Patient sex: F
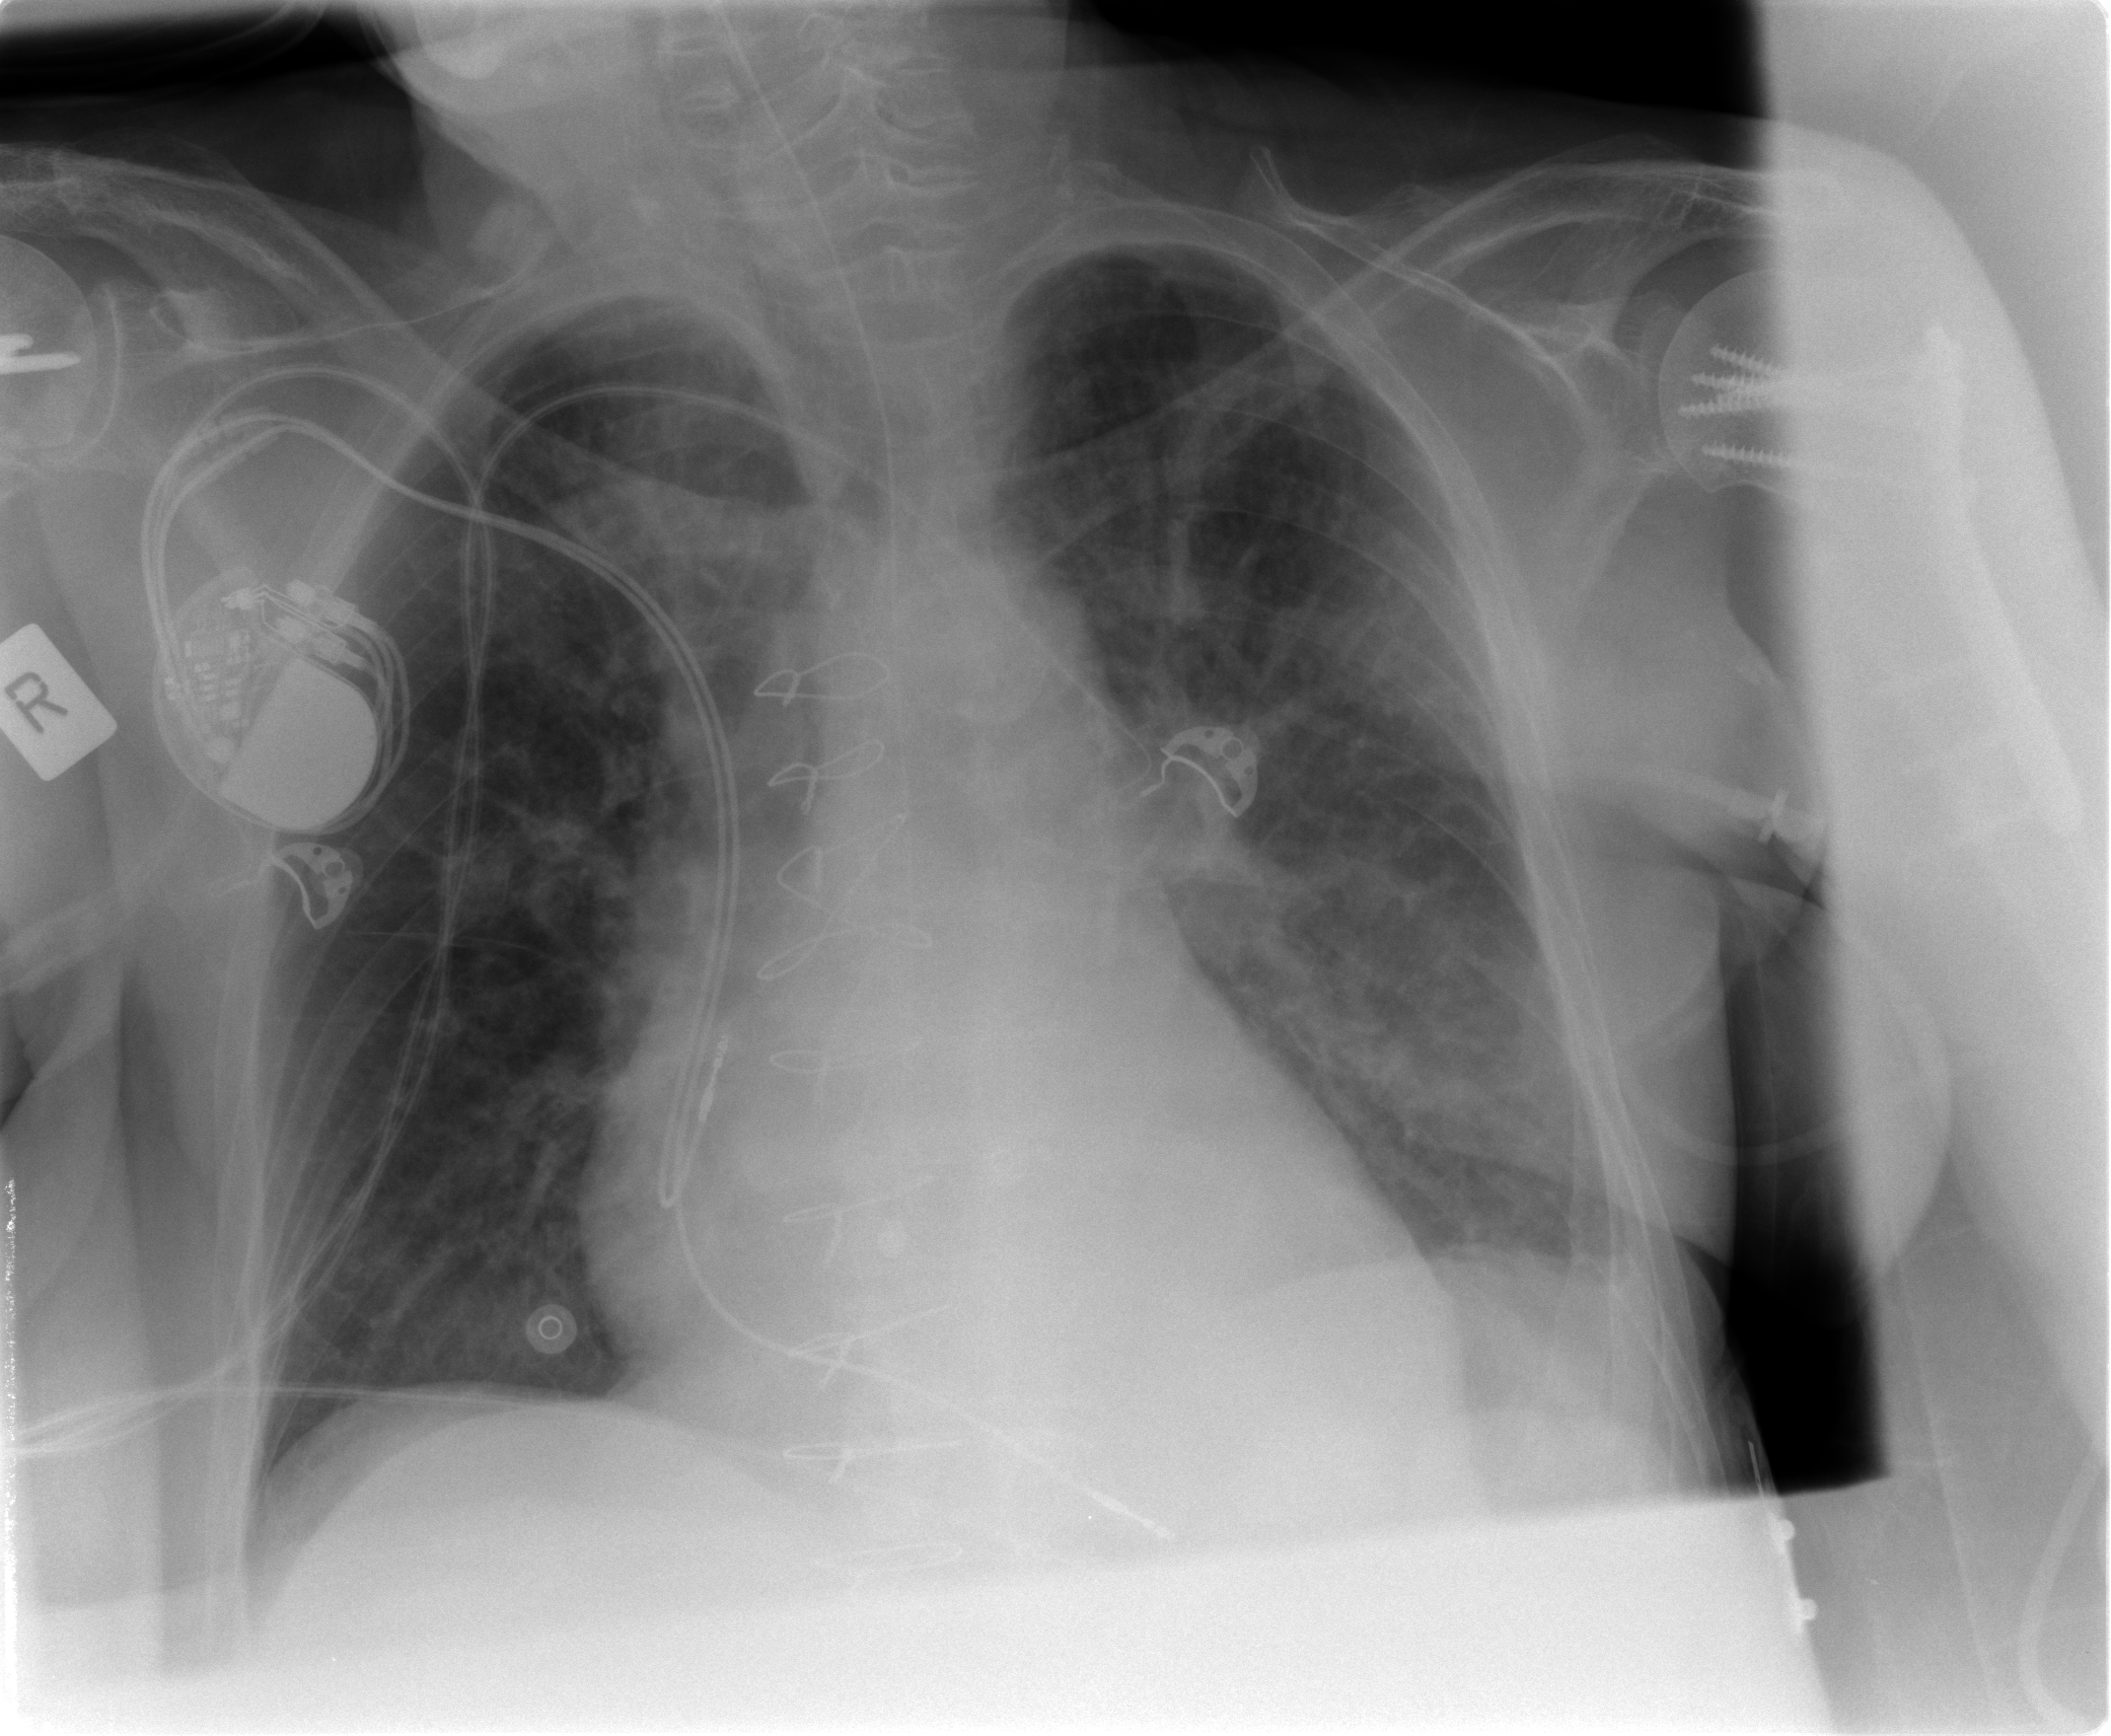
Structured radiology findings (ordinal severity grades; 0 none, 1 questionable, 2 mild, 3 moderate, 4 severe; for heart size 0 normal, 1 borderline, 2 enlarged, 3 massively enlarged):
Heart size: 2
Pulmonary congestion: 2
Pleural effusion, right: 0
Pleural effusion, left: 1
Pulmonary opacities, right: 2
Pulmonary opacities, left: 2
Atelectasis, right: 1
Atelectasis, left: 2